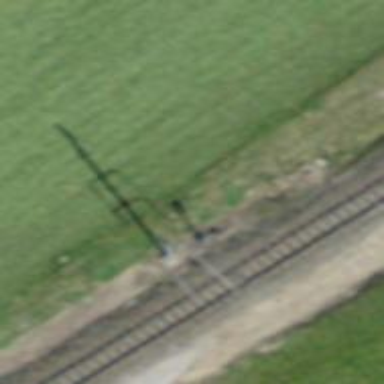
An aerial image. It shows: Railway signal.